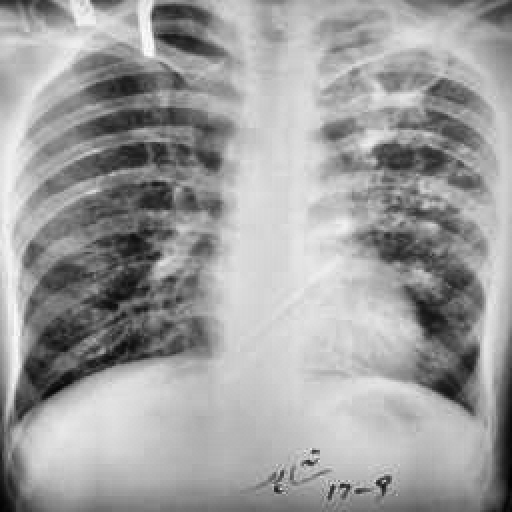
Finding: TUBERCULOSIS